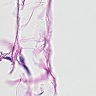
Metastatic tissue present: no